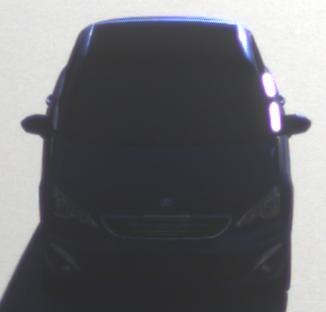
Make: Peugeot
Model: 308 VTi 82
Detailed model: 308 (II)
Model produced from: 2013/09
Model produced until: 2014/11
Doors: 5
Color: blue
Road condition: dry road
Daytime: sunrise or sunset
Contrast: high contrast